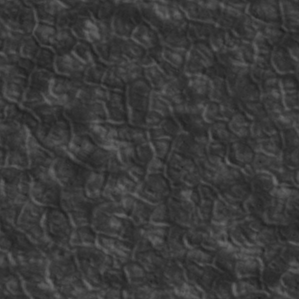
Label: non_frost